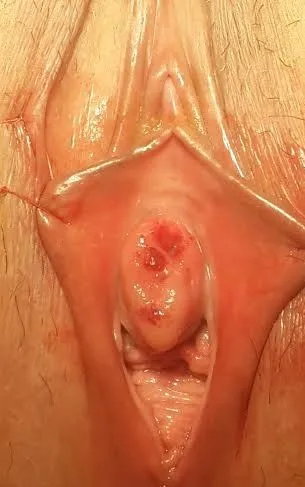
Preoperative image of the lesion surrounding the external urethral meatus.
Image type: medical_photograph (other_medical_photograph)